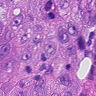
Metastatic tissue present: yes